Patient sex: F
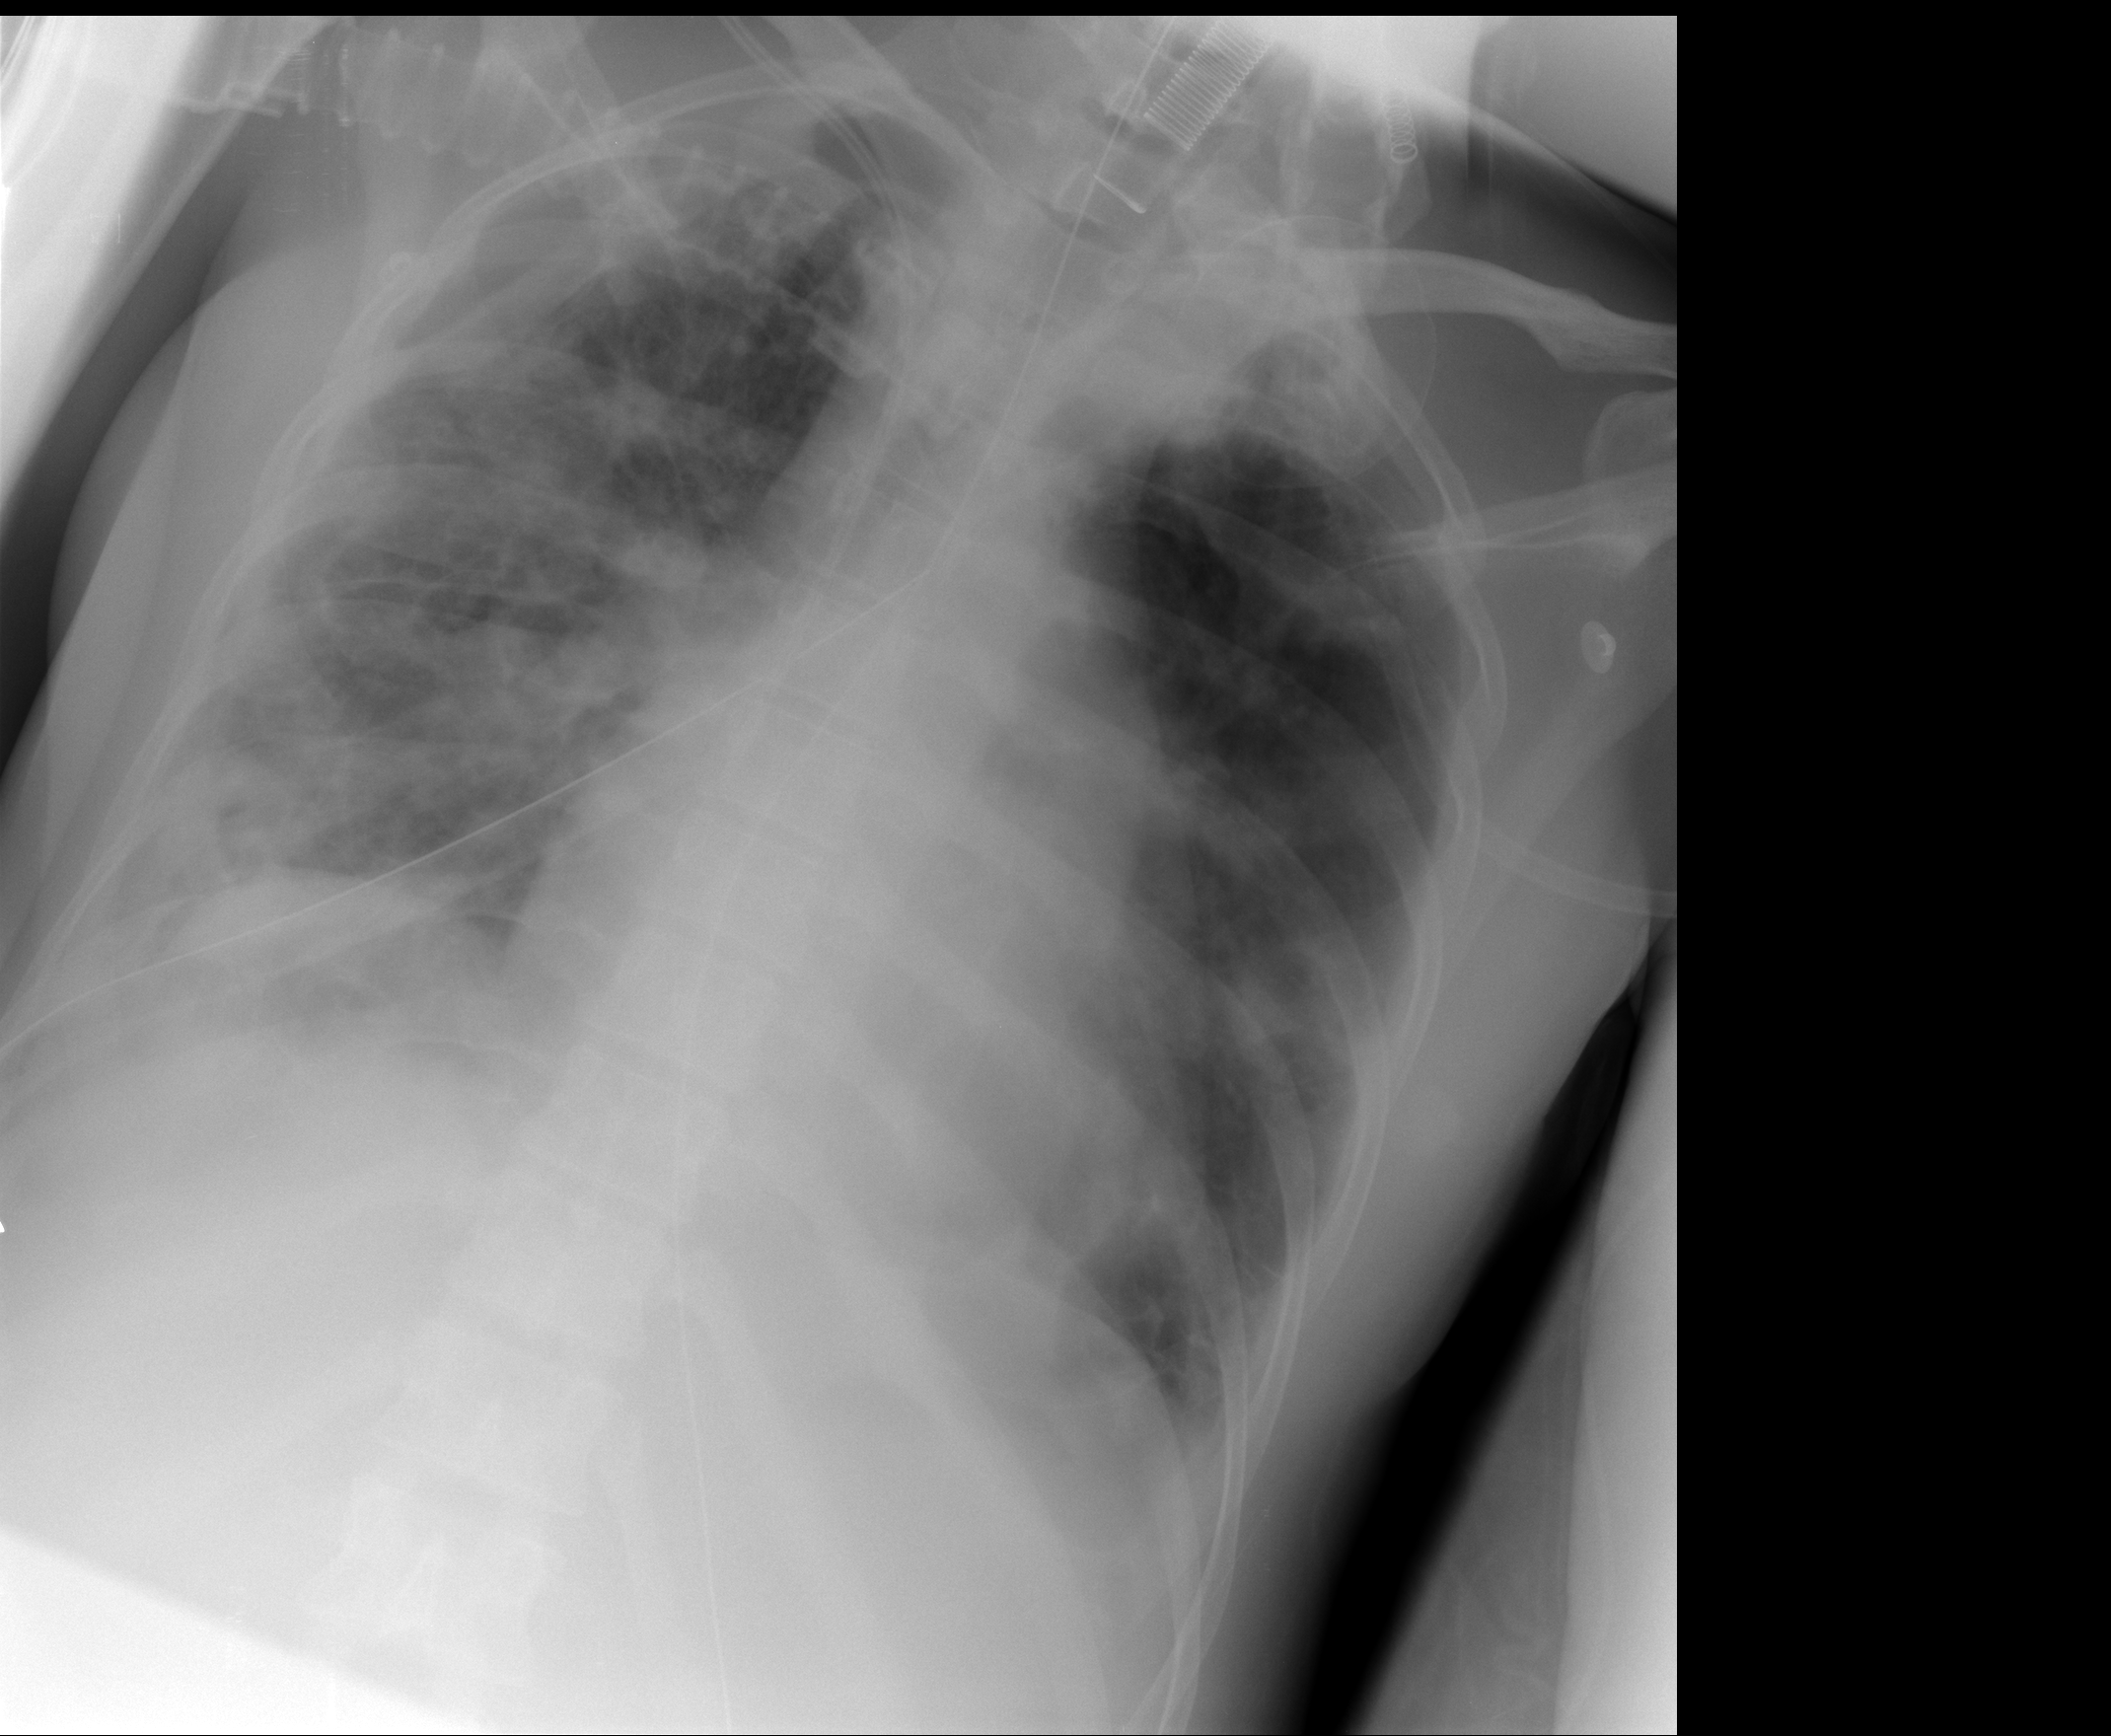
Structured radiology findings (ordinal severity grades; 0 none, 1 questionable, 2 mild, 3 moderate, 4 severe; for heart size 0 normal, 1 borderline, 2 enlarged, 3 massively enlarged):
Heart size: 2
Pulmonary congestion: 2
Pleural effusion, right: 2
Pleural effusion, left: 2
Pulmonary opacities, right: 3
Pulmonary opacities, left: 2
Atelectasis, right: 3
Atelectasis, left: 2